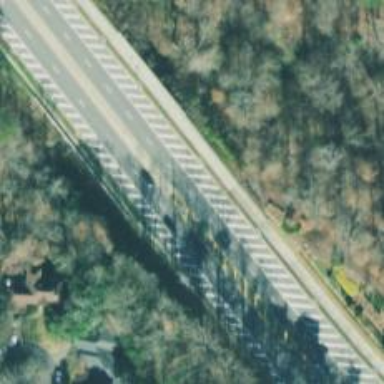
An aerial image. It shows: Asphalt road classified as primary highway.